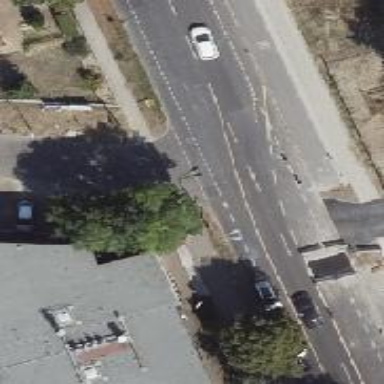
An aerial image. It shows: Unmarked crossing on the road.